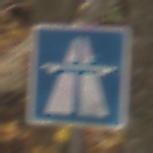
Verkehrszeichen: Autobahn
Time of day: MorningAfternoon
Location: Outdoor (Nature)
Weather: Overcast
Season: Autumn
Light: Natural